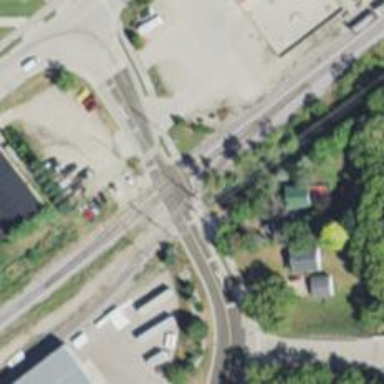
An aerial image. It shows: Crossing for the railway.